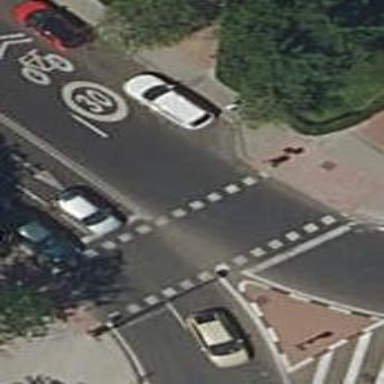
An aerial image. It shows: Road crossing with traffic signals.